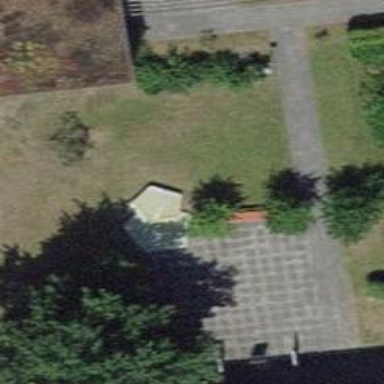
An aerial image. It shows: Telephone amenity.